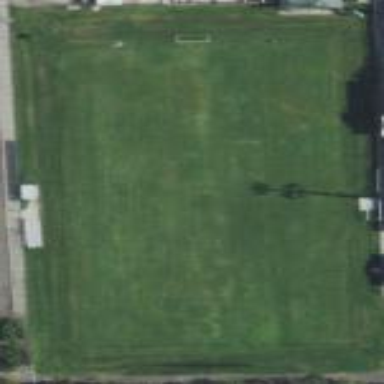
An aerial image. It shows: Soccer pitch with grass surface for leisure and sports.